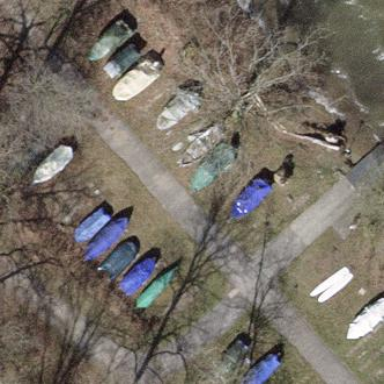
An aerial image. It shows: Boat storage area.